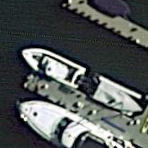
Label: Civil_yacht